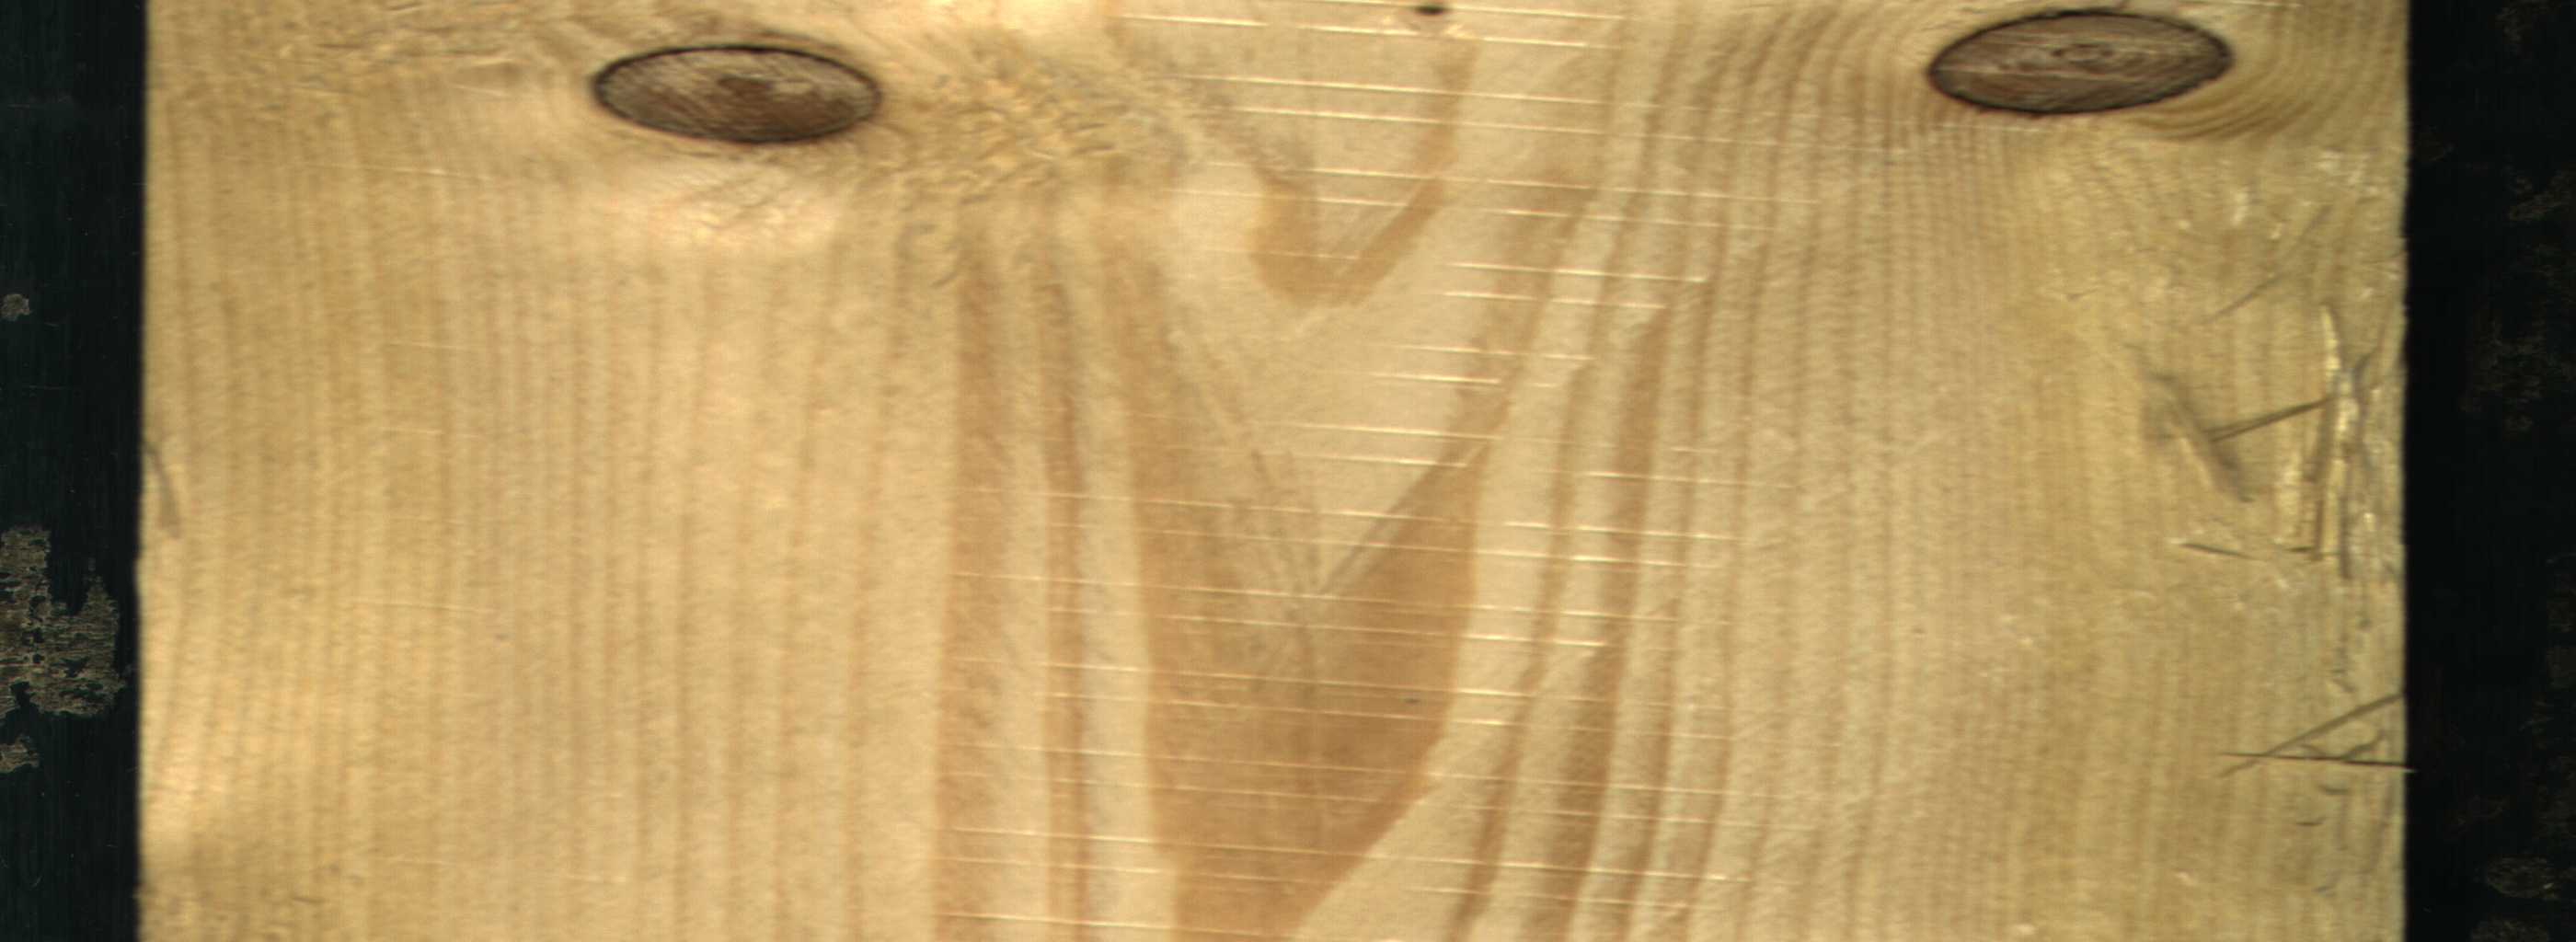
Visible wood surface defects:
Dead_Knot
Live_Knot
Live_Knot